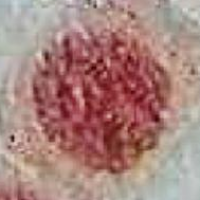
Label: prophase